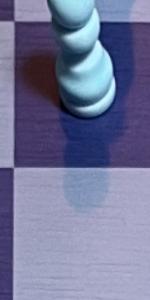
Label: Empty